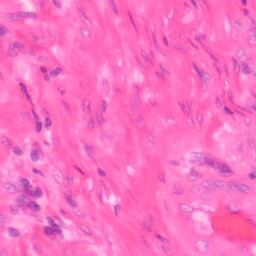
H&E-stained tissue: Colon